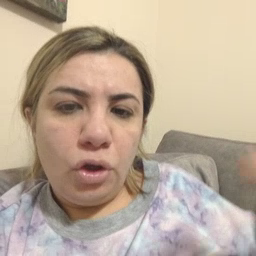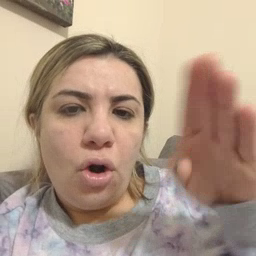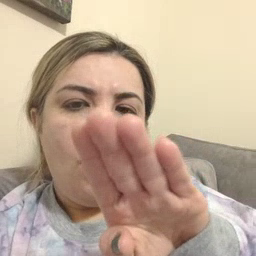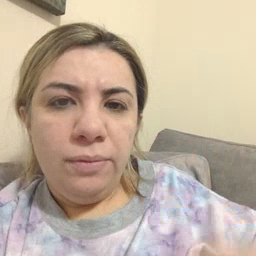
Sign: close